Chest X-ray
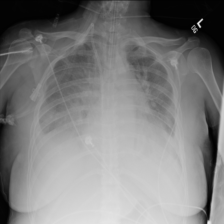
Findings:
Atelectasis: negative
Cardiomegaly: negative
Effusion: positive
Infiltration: negative
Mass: negative
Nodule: negative
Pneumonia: negative
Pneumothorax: negative
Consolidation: negative
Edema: negative
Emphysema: negative
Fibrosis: negative
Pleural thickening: negative
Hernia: negative